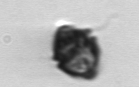
Label: Kryptoperidinium_triquetrum